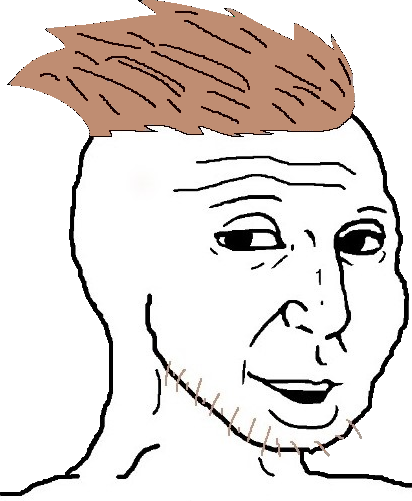
Label: 5_Groomer